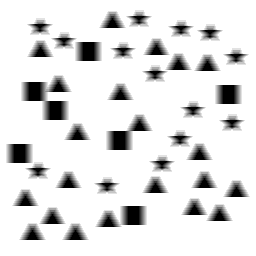
Squares: 7
Triangles: 21
Stars: 14
Total shapes: 42